Question: Note: I'm using monotouch.
Hello,
I'm trying to develop the following UI: UIVIewController (root) > UITabBarController, and I'm doing this programatically.
Actually, it's a simple question.
I'll have some UIBUttons in UIViewcontroller (root) and these buttons are gonna open different UITABBARController. E.g. BUtton 1 -> Open UITabbarController 1 (with 3 tabs). Button 2 -> Open UITabBarContoller 2 (with 4 tabs).
Does anybody know if it's truly possible?
What's the method that i should put in the event of the button? rootview.View.AddSubview(Tabbar)?
Thanks in advance!

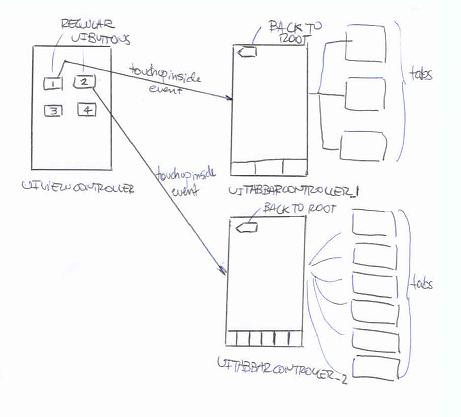
Answer: To do this, display each UITabBarController modally with 'PresentModalViewController' on your parent controller.
I think you would be better off using UINavigationController with UITableViews inside for the UI you mention, however. It will make much more sense to the user, in my opinion.